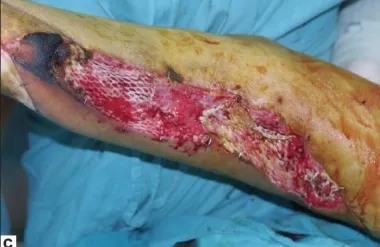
Two weeks post operation day.
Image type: medical_photograph (skin_photograph)